Here is the time-frequency representation (spectrogram) of a rolling-element bearing's vibration measurement. Classify the bearing condition as one of: normal, inner_race, outer_race, ball.
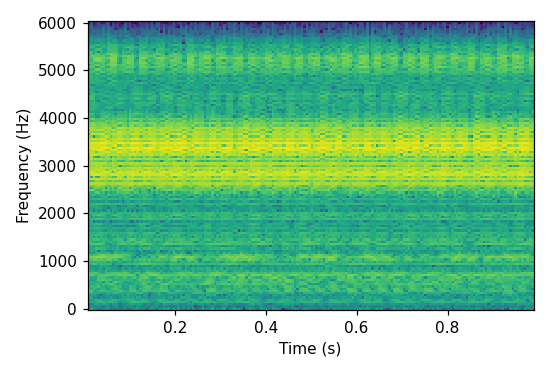
Answer: outer_race